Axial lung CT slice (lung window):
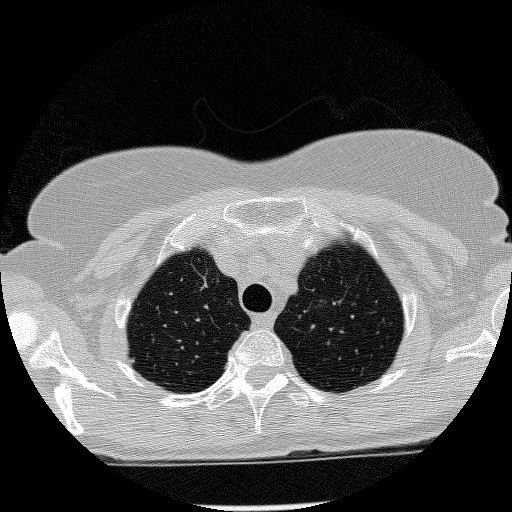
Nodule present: no